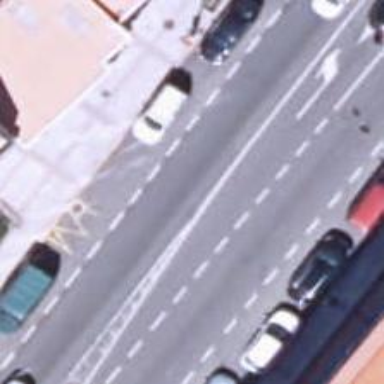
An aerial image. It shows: Secondary road with asphalt surface.